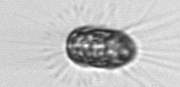
Label: Corethron_hystrix